Field crop: tomato
Growth stage: 1
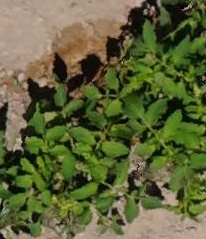
Species: tomato